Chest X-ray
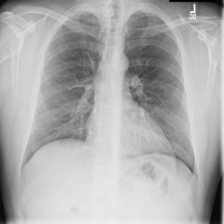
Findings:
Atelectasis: negative
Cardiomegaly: negative
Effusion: negative
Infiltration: negative
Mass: negative
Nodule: negative
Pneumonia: negative
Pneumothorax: negative
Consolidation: negative
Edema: negative
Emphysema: negative
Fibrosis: negative
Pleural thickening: negative
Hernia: negative